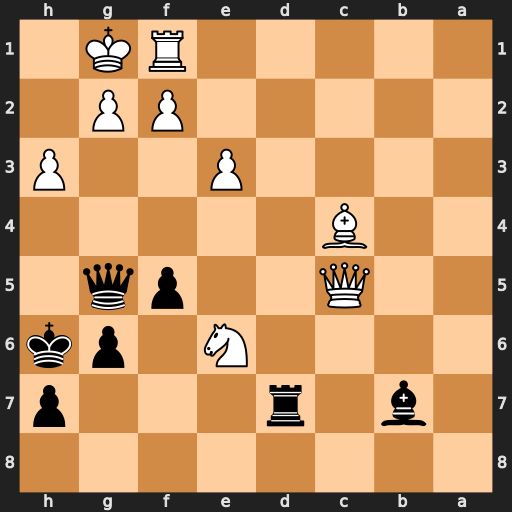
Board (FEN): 8/1b1r3p/4N1pk/2Q2pq1/2B5/4P2P/5PP1/5RK1
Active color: b
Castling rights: -
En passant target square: -
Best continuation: Qxg2#